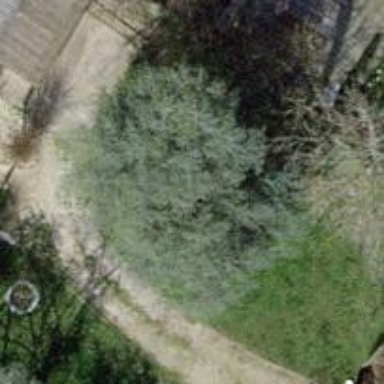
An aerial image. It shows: Evergreen needle-leaved tree.